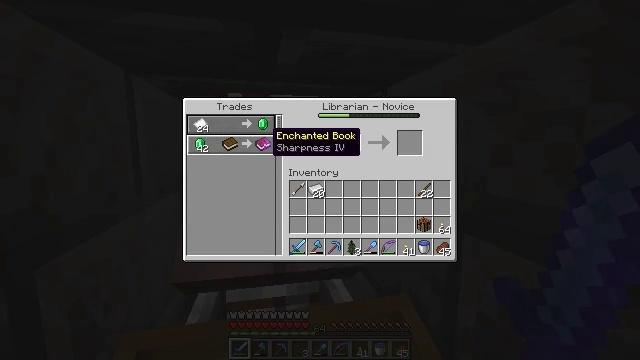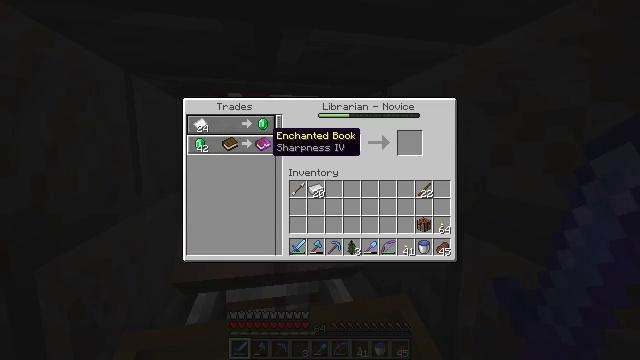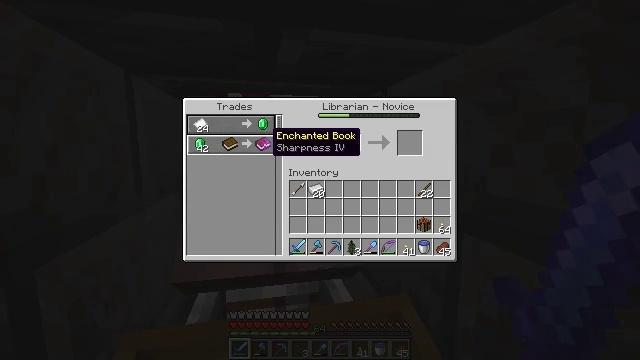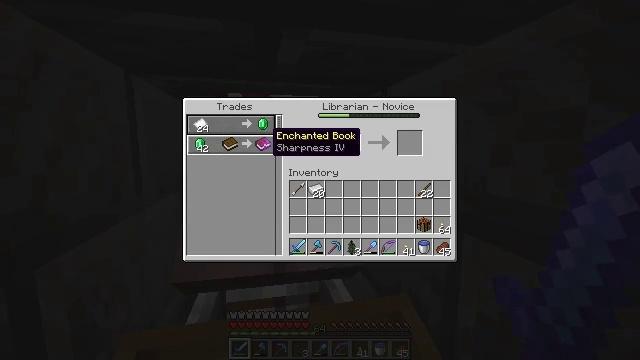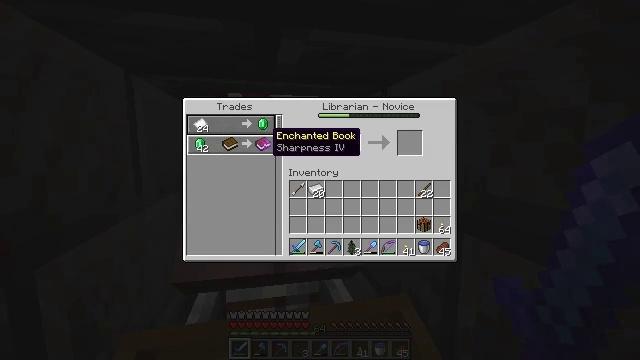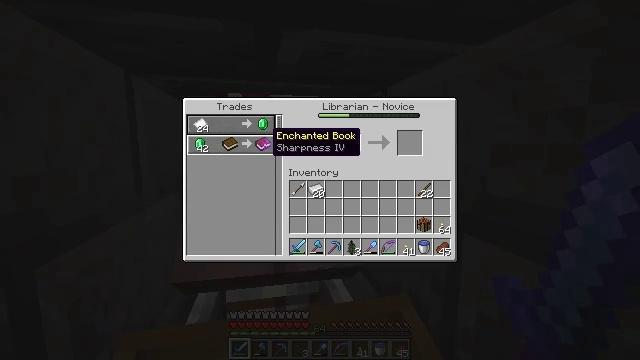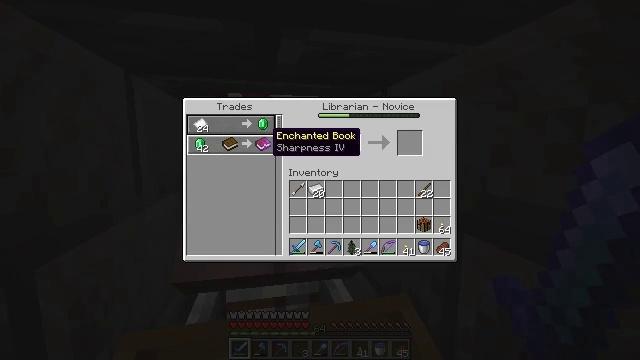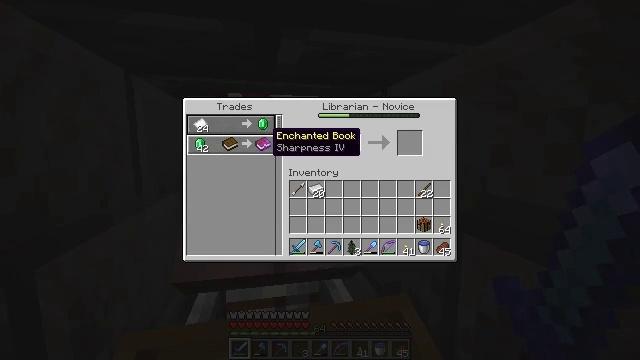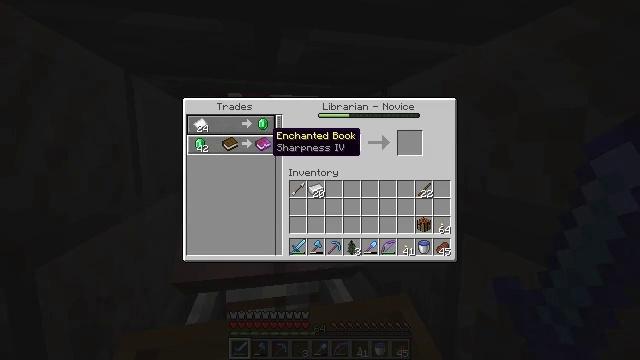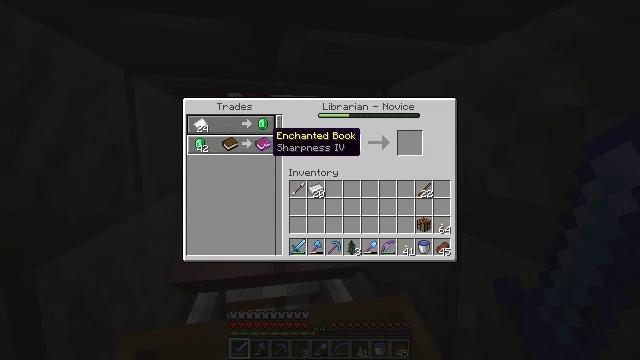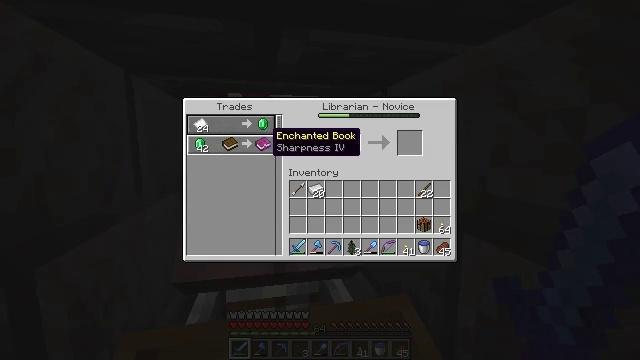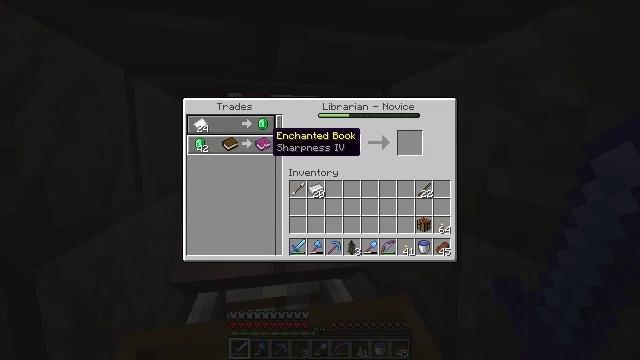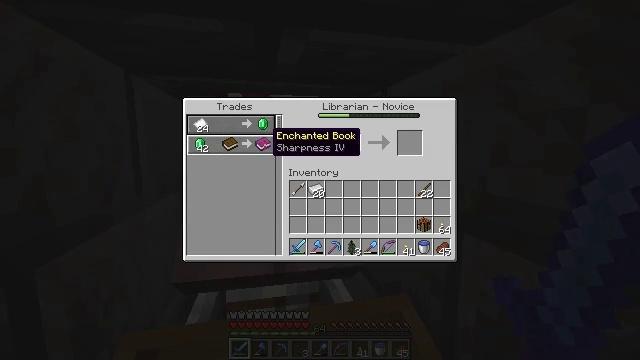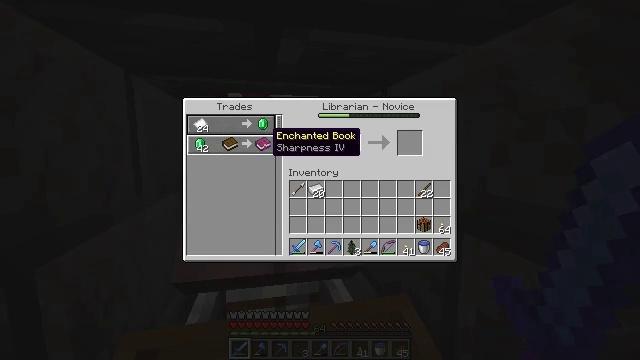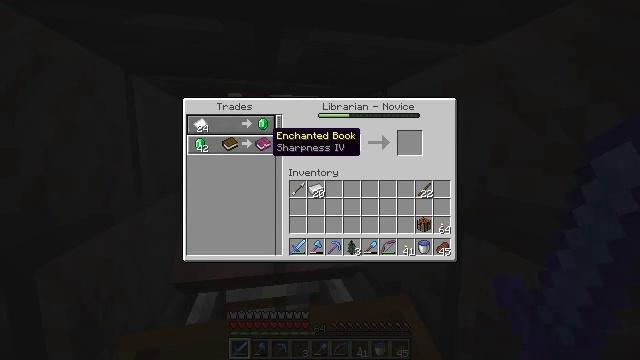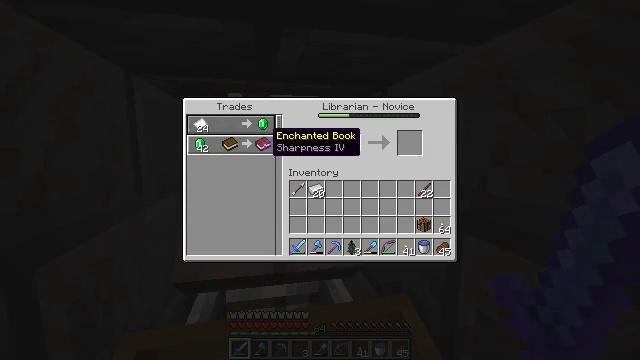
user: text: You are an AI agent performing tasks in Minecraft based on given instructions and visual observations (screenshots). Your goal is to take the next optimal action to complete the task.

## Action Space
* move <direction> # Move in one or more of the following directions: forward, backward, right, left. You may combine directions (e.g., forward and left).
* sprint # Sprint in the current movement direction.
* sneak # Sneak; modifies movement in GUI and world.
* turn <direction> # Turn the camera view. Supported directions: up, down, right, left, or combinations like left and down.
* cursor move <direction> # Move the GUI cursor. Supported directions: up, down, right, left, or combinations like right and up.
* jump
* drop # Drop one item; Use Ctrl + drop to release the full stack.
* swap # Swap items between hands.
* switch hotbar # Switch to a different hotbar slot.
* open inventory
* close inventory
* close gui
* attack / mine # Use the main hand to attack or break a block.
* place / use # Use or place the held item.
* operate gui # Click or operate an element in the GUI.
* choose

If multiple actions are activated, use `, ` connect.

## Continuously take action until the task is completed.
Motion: motion action
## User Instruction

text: Mine a melon block.
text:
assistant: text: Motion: no_op
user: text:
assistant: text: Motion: no_op
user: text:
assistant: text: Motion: no_op
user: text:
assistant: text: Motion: no_op
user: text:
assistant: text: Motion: no_op
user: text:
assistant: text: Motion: no_op
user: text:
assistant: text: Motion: no_op
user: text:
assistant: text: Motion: no_op
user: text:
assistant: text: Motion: no_op
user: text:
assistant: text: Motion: no_op
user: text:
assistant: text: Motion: no_op
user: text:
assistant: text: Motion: no_op
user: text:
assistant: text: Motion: no_op
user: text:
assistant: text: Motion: no_op
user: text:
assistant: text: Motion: no_op
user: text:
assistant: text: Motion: no_op
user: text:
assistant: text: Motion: no_op
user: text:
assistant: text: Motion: no_op
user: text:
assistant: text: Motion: no_op
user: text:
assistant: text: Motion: no_op
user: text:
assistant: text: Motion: no_op
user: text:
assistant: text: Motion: no_op
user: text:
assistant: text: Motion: no_op
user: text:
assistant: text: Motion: no_op
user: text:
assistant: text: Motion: no_op
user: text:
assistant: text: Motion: no_op
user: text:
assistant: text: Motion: no_op
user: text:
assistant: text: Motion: no_op
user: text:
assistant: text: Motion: no_op
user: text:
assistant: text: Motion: no_op